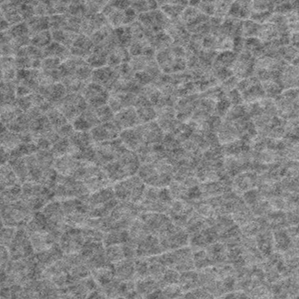
Label: frost